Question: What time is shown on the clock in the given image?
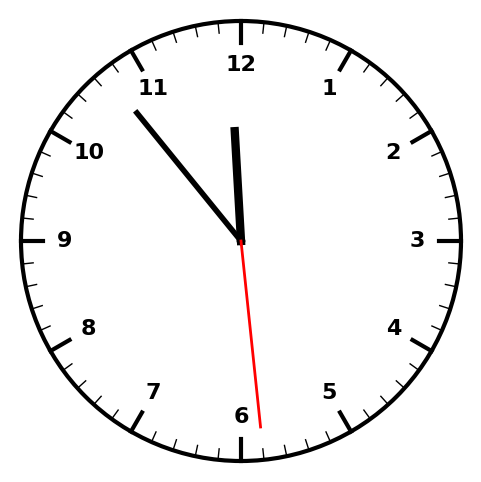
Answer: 11:53:29